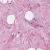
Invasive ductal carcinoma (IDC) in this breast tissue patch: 1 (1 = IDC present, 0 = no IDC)